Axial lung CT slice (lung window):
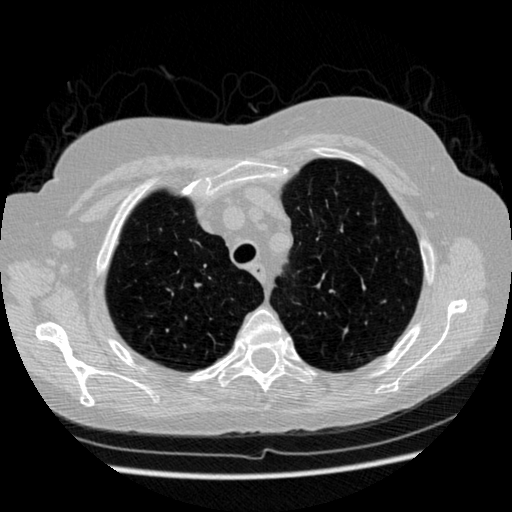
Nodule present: no